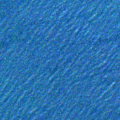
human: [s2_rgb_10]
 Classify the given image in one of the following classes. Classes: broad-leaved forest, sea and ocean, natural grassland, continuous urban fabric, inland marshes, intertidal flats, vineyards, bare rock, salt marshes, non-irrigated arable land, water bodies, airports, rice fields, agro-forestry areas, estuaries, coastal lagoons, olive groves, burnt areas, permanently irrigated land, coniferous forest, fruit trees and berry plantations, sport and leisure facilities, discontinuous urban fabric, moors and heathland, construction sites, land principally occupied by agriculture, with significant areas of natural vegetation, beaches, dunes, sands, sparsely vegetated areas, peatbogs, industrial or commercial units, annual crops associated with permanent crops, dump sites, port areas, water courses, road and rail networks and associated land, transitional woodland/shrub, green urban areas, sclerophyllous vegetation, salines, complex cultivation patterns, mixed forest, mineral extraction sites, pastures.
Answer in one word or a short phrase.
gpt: sea and ocean